Question: I am querying an API requesting JSONP (using $resource from angular if that's important) which seems to work fine.
Logging the returned object to the console shows me an object with all the data, but I have trouble accessing it.
The problem is that it returns not just the data, but the object holds another object called 0 which holds the actual data I am after and I don't know how to access it.
I tried
console.log(serie.0.title) (serie is the returned object, title is one data-field)
console.log(serie[0].title) and a few other ways but of course nothing works.
The image shows my firefox console with the expanded returned object. (Also two more objects, which are just results of two more jsonp calls.)

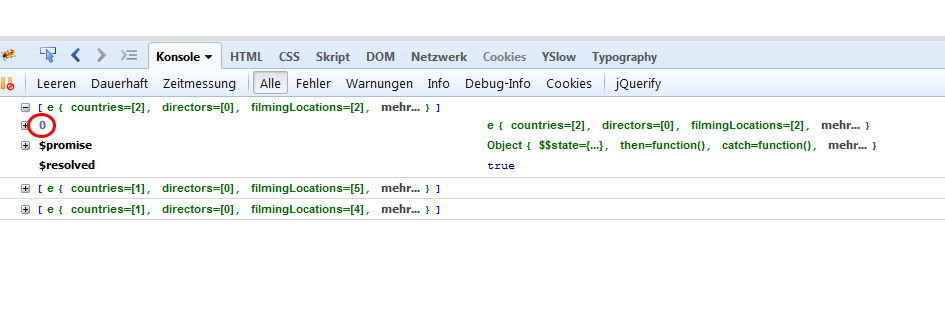
Answer: Your object is an array. So for example to get the first element you could use:
'''
var title = serie[0].title;
'''
and if you wanted to loop through all elements:
'''
for (var i = 0 ; i < seri.length; i++) {
var item = serie[i];
// access some property of the item such as item.title here
}
'''